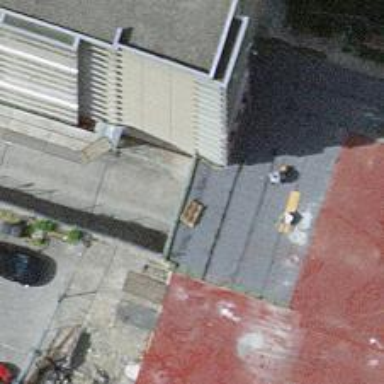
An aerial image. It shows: Parking entrance.